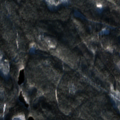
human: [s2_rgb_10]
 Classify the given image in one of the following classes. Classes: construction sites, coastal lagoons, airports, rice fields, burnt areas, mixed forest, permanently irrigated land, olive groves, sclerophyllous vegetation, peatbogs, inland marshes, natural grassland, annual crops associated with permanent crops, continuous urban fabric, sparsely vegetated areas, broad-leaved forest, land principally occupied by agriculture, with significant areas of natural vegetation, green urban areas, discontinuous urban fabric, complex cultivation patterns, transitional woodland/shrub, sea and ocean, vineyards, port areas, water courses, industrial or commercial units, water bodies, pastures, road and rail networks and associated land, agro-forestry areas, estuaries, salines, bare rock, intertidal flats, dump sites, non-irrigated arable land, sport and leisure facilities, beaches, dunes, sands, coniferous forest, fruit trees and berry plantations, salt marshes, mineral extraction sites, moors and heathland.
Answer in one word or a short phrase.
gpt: coniferous forest, mixed forest, water bodies